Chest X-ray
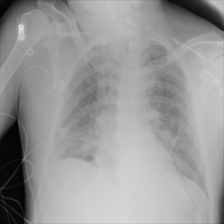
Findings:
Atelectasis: negative
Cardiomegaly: negative
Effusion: negative
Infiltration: negative
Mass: negative
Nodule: negative
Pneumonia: negative
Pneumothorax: negative
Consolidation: negative
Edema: negative
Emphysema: negative
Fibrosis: negative
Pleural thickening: negative
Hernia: negative